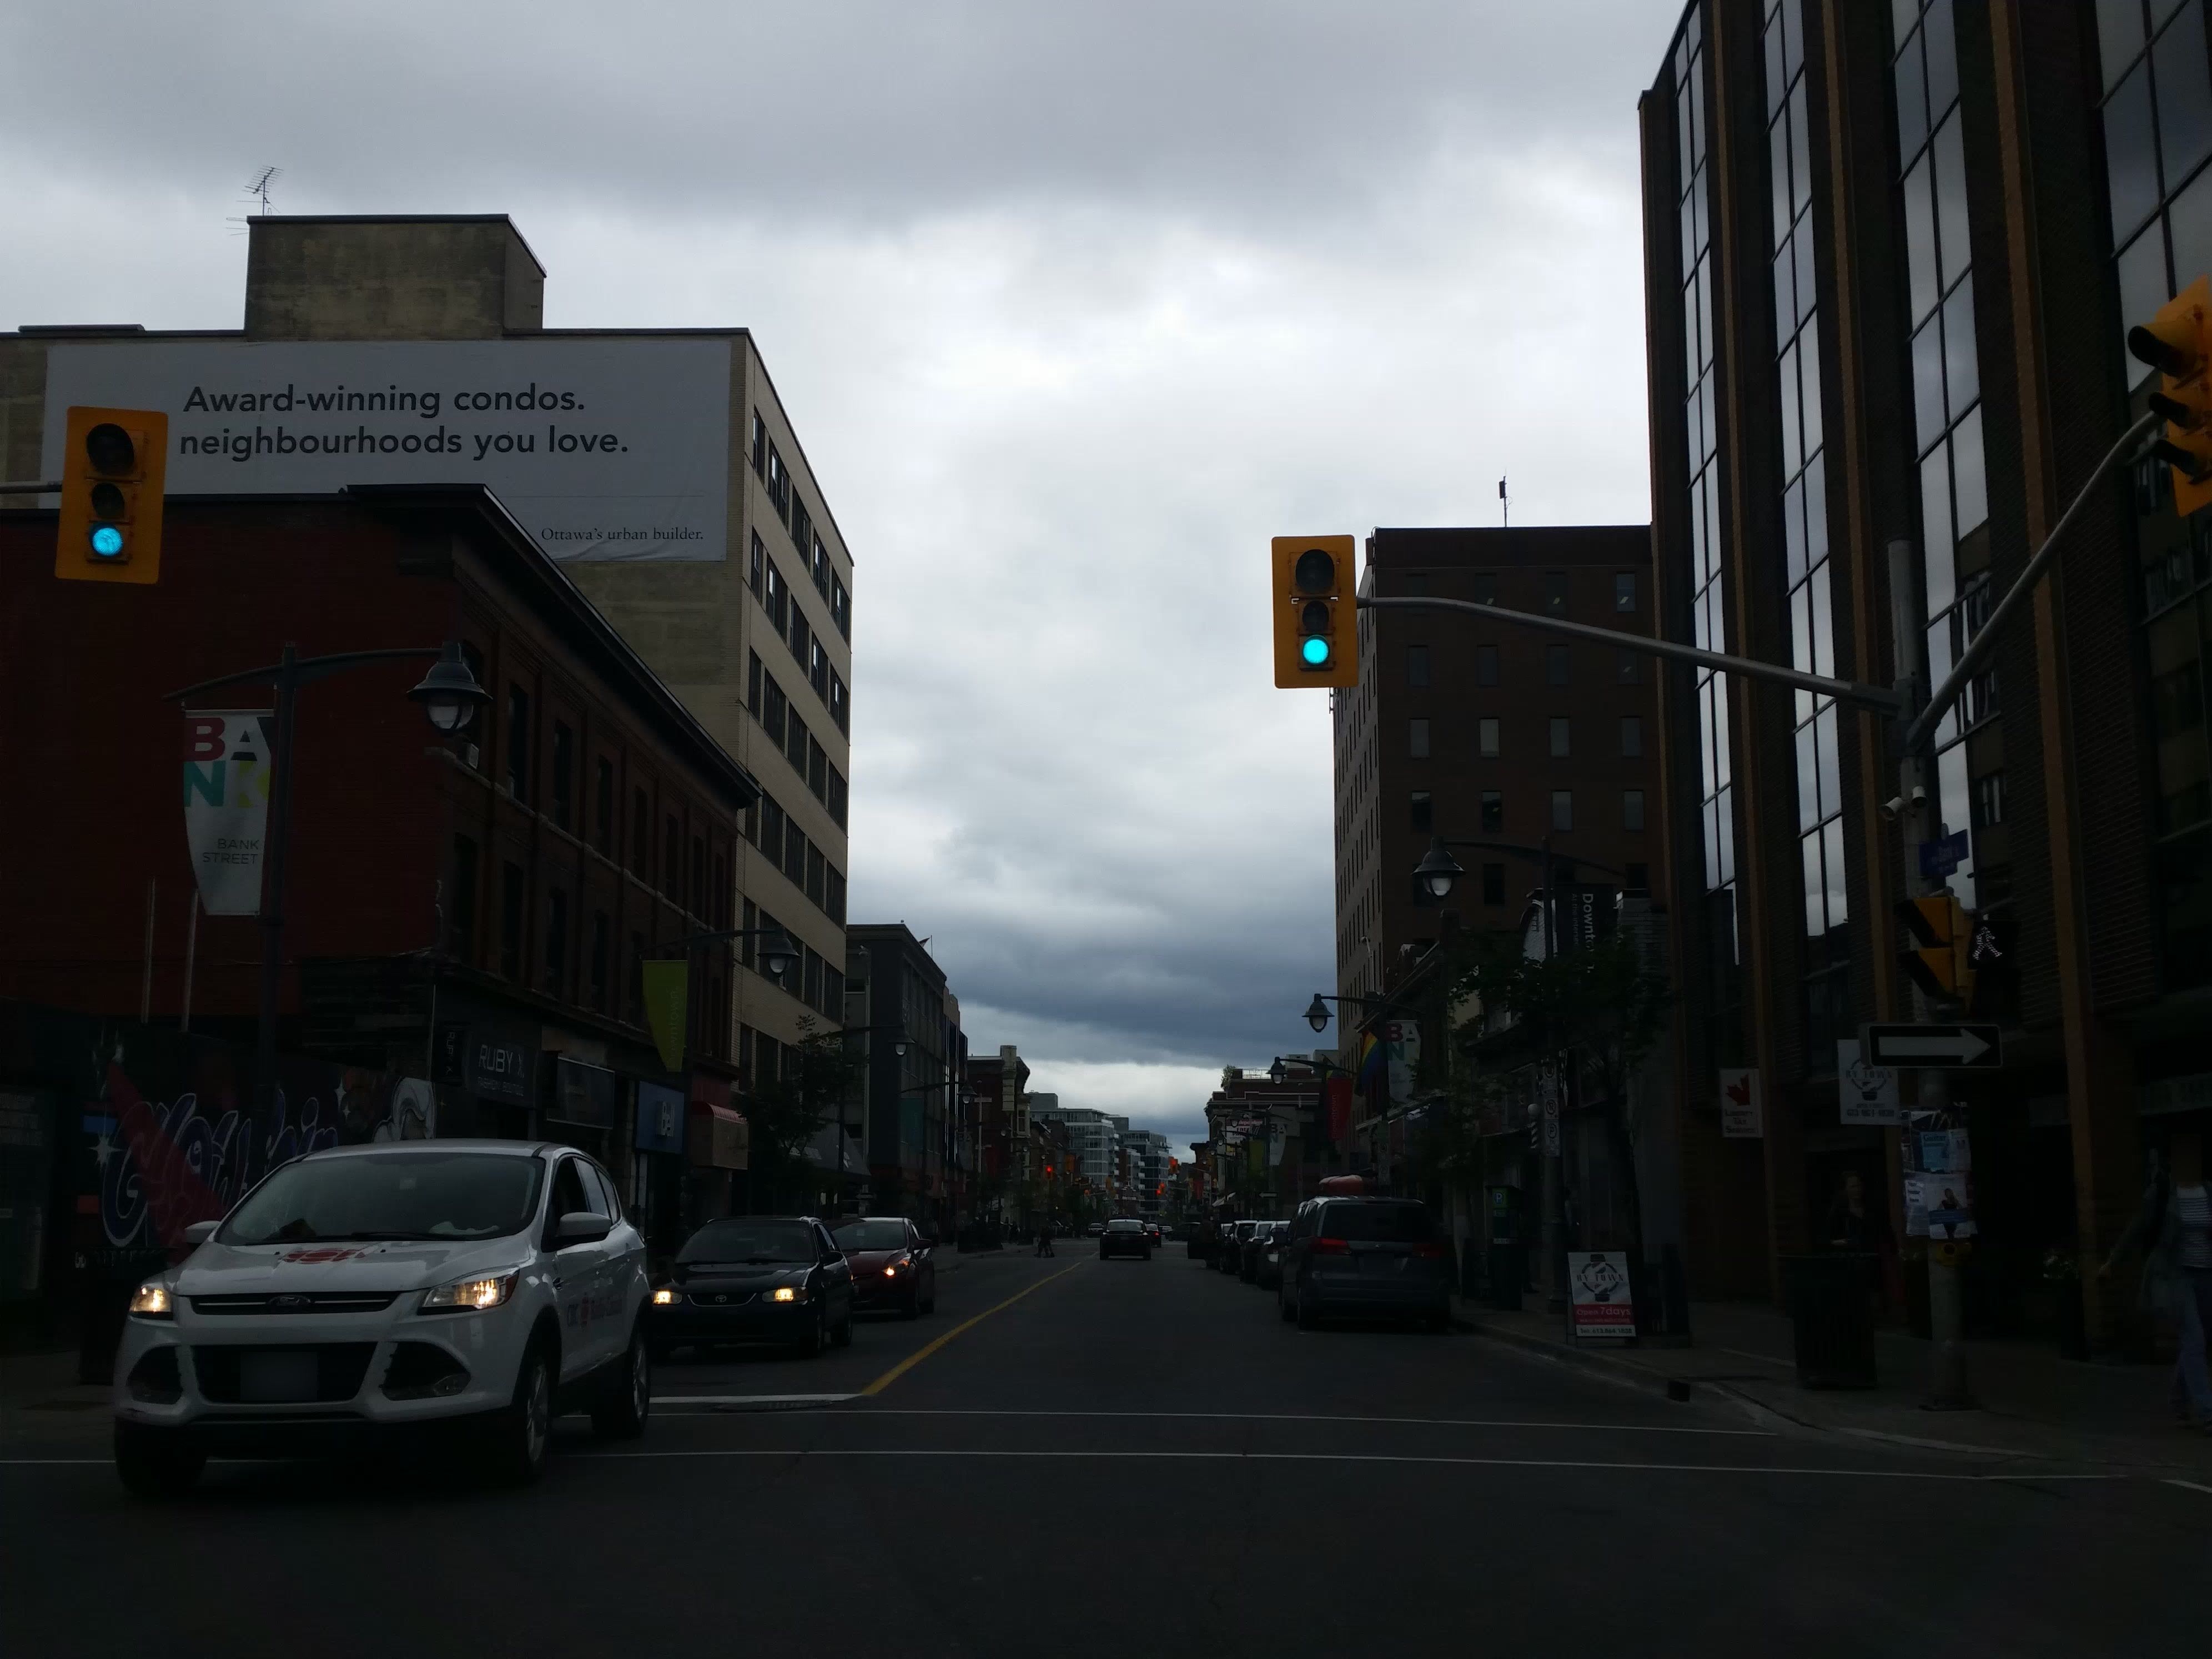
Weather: cloudy
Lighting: day
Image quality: good
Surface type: driving surface
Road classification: footway
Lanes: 2
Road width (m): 2
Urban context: urban centre
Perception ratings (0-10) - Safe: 1.21, Lively: 6.64, Beautiful: 7.23, Boring: 2.64, Depressing: 4.12, Wealthy: 2.46